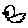
Label: bird